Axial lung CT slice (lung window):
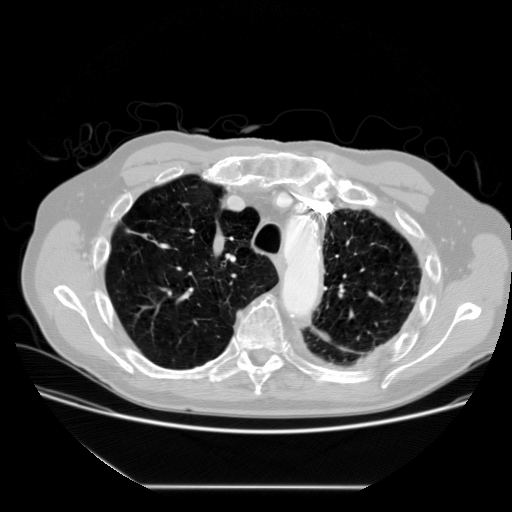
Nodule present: no